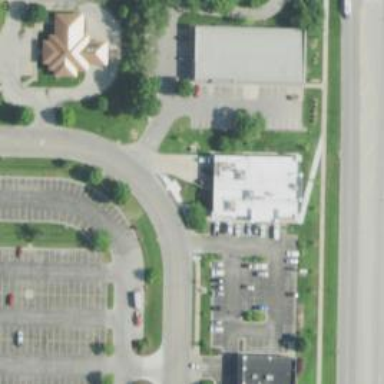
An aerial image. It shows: Healthcare clinic.